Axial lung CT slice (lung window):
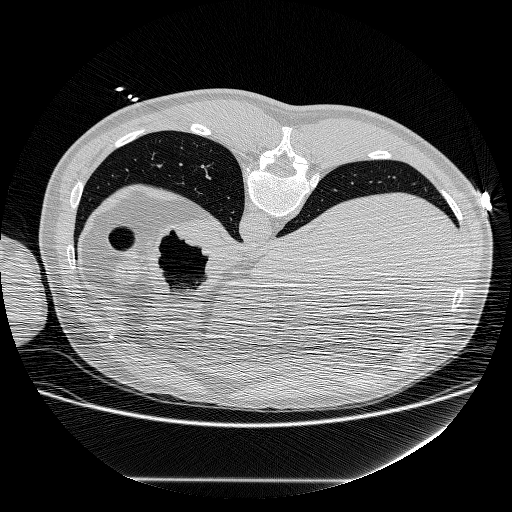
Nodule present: no